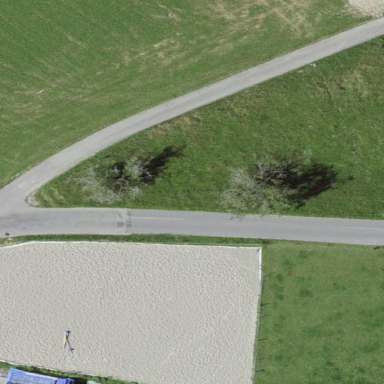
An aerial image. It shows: Equestrian pitch for leisure land sports.